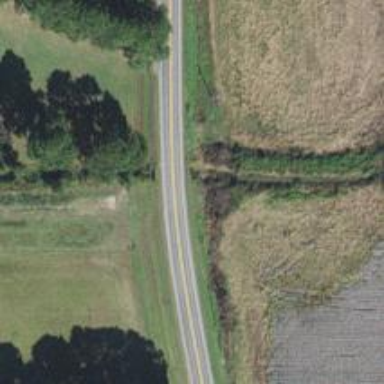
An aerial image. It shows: Secondary road.